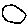
Label: circle